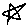
Label: star